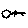
Label: moon